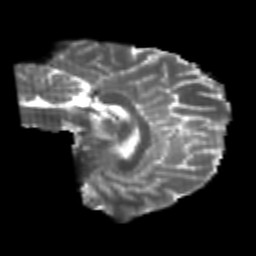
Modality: T2w
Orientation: sagittal
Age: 24
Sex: male
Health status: healthy
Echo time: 0.074 s